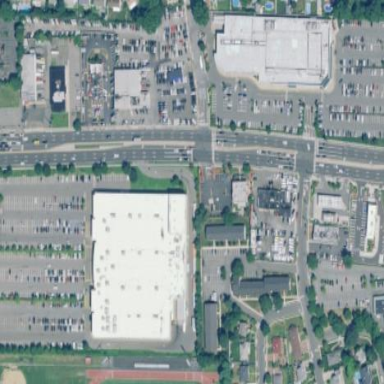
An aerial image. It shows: Retail area.